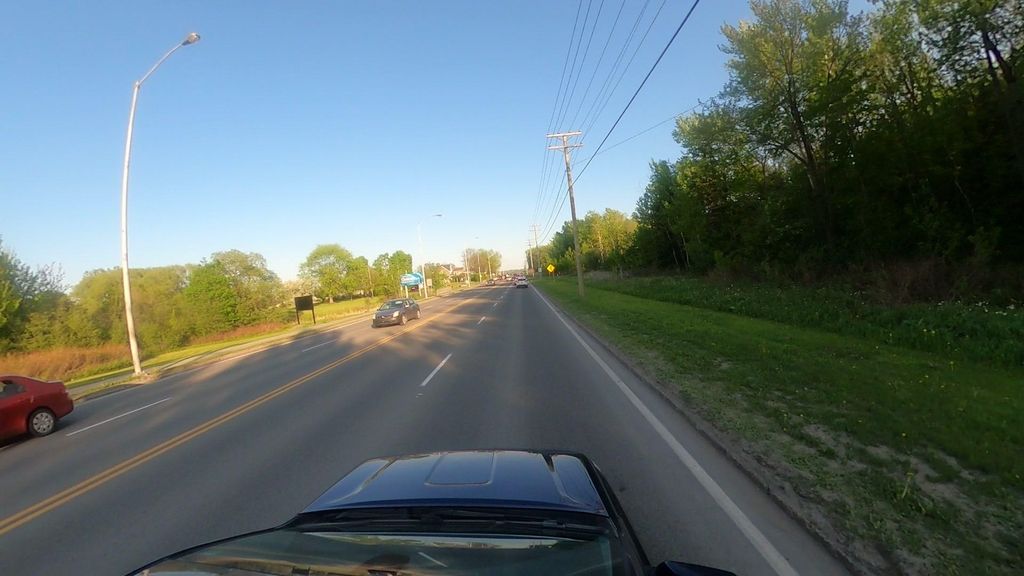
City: quebec_city